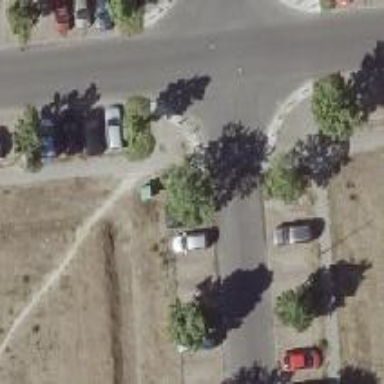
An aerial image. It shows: Sidewalk along the footway.